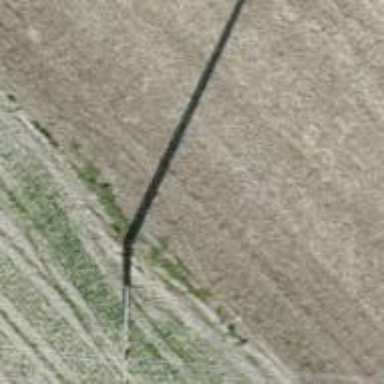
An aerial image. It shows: Power pole.